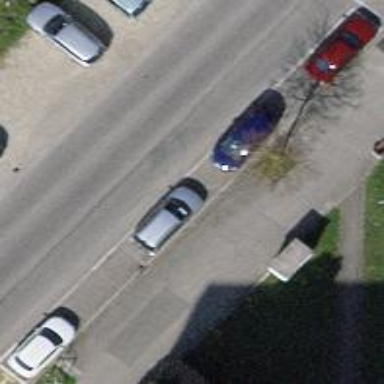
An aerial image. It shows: Parking available on the street side.